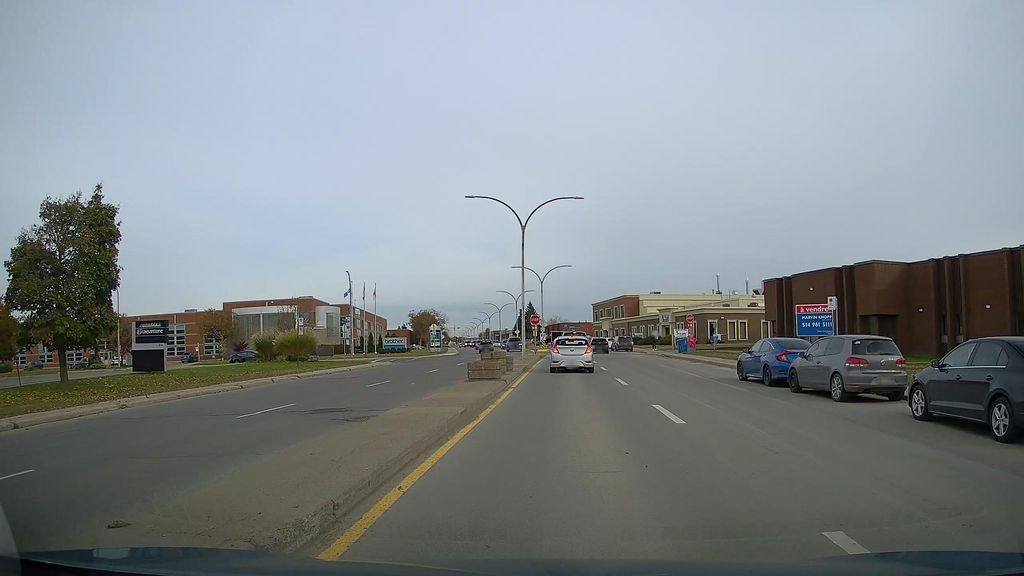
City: montreal